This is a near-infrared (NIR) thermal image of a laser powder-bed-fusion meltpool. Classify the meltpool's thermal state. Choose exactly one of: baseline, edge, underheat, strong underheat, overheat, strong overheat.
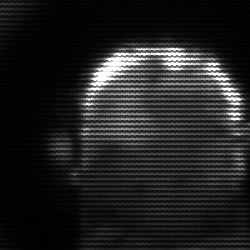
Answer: strong underheat